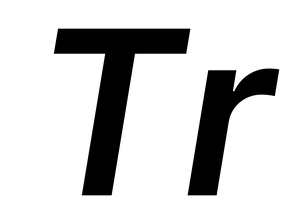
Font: Inter-Italic_SemiBold_Italic